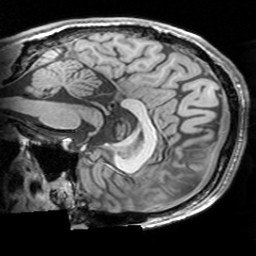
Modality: T1w
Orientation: sagittal
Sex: male
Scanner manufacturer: siemens
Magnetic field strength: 3 T
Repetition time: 1.63 s
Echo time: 0.00311 s